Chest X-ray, PA view. Patient: 26 years old, sex F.
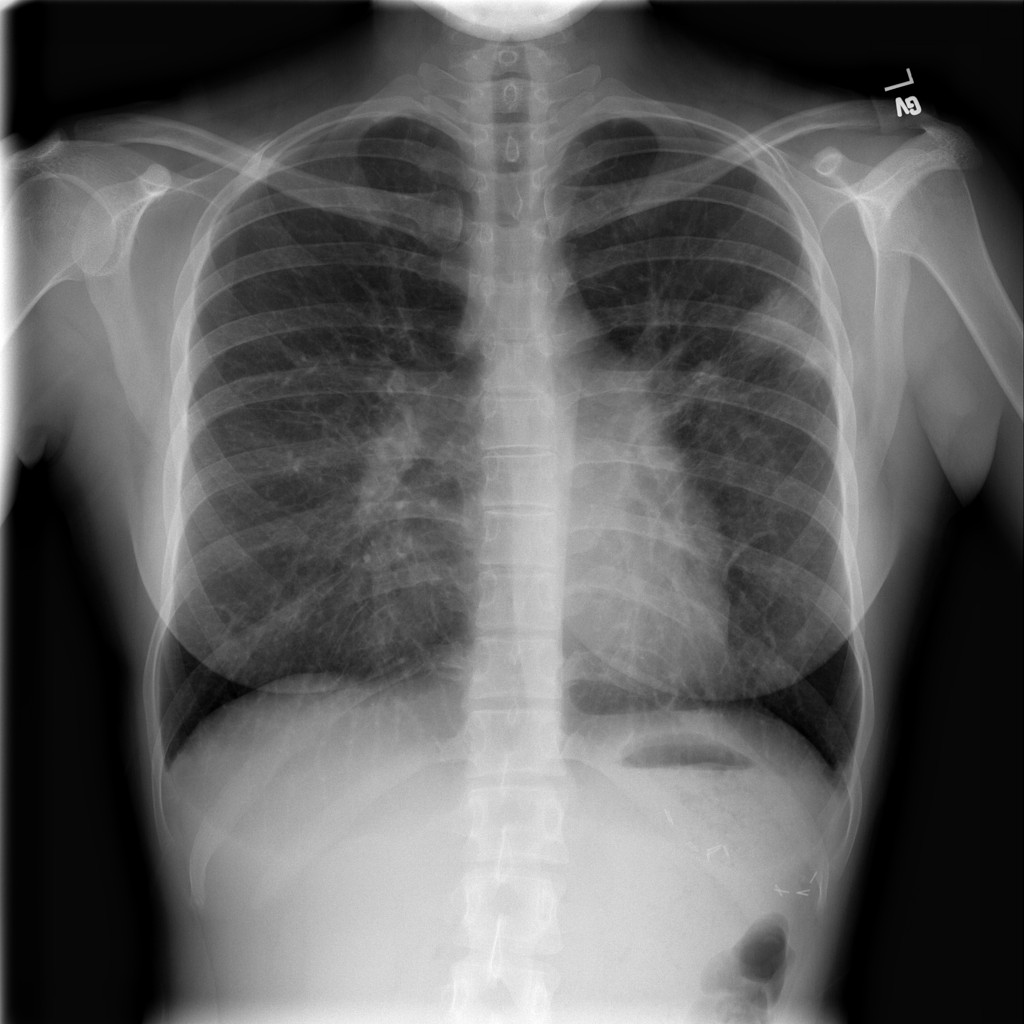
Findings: No Finding